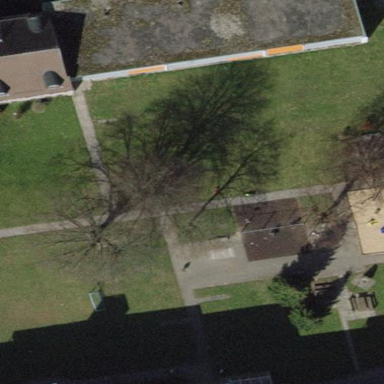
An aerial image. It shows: Playground area for leisure land.